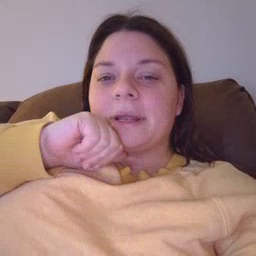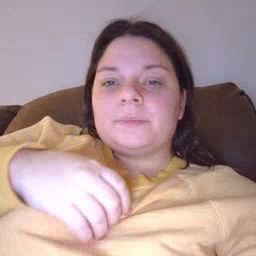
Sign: pig